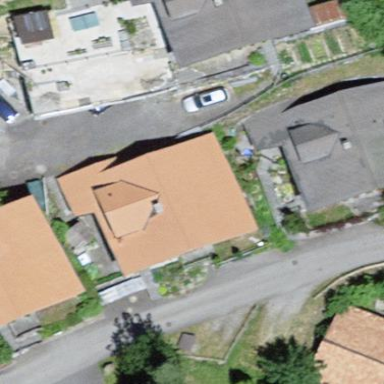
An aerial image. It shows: Residential building.